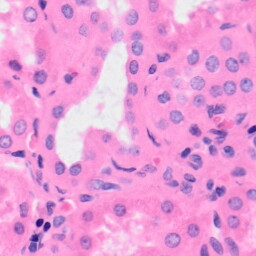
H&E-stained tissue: Kidney